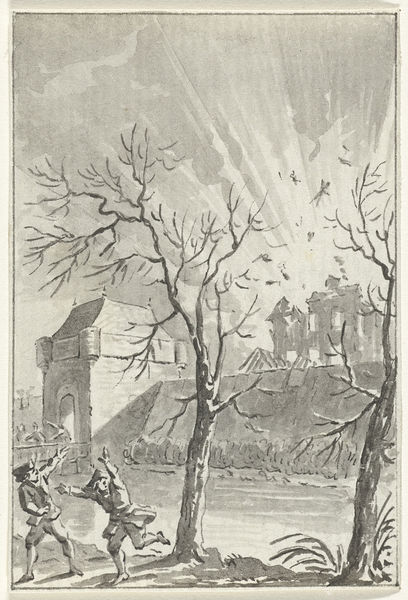
Titel: Ontploffing van het kruitmagazijn te Maastricht, 21 december 1761
Künstler: Jacobus Buys
Standort: Amsterdam
Institution: Rijksmuseum
Schlagwörter: feuer, wasser, aquarell, bäume, stadt, grau, winter, angst, brand, tor, leuchten, panik, rennen, stadttor, graben, renen